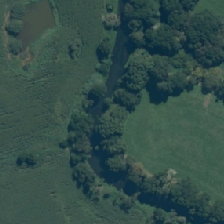
Land cover: deciduous_hardwood